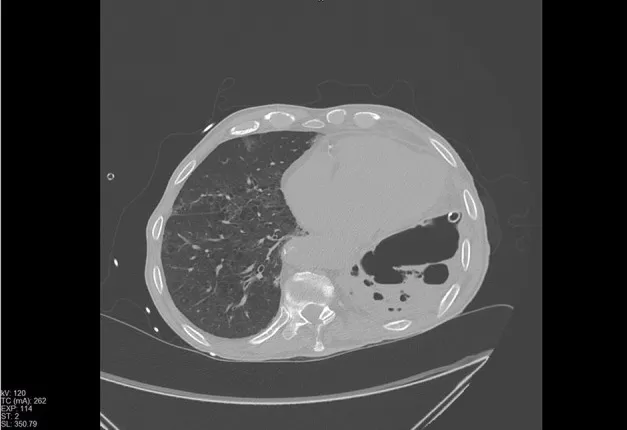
Chest CT scan revealing a non-homogeneous increase in density, diffuse GGO and consolidations at the right lung.
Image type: radiology (ct)